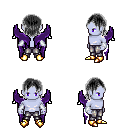
a pixel art fantasy rpg character, male body template, dark elf, purple skin, purple wings, metal pants, gray long bangs hairstyle, white cloth bracers, gold boots, four views (front, back, left, right), 2x2 character sprite sheet, small pixel art, hard edges, no anti-aliasing